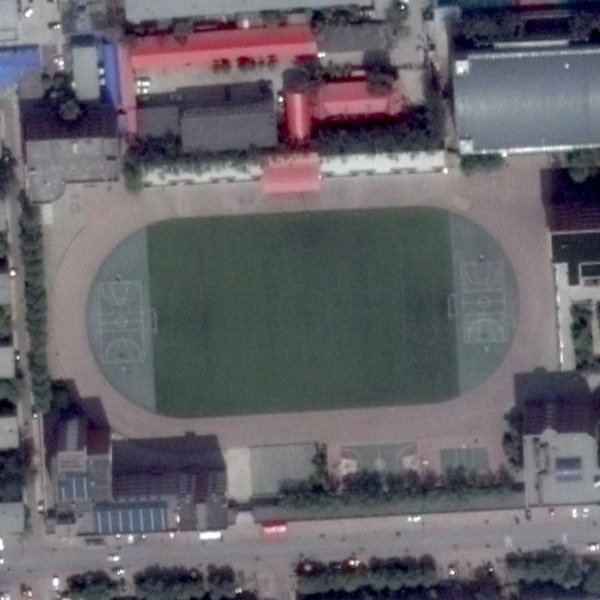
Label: Playground